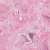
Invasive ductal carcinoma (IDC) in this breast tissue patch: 1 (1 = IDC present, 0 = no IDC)